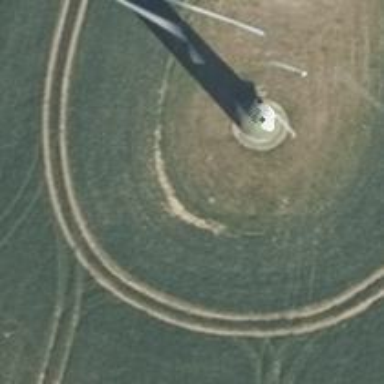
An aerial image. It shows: Wind turbine generator that utilizes wind as its source for generating electricity. It is of the horizontal axis type.